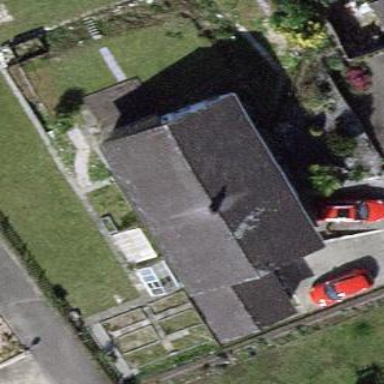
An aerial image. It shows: Building with gabled roof.